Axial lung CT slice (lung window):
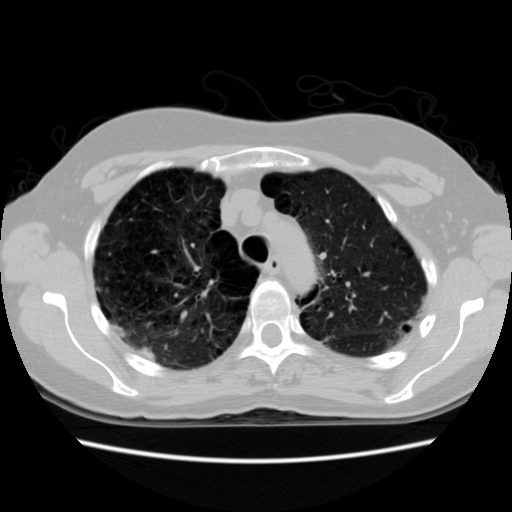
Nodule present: no